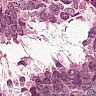
Metastatic tissue present: yes